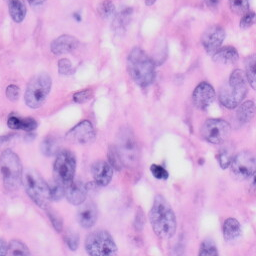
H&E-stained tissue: Skin